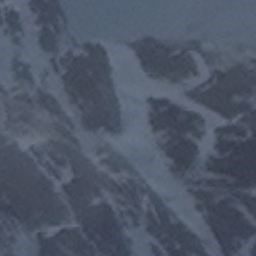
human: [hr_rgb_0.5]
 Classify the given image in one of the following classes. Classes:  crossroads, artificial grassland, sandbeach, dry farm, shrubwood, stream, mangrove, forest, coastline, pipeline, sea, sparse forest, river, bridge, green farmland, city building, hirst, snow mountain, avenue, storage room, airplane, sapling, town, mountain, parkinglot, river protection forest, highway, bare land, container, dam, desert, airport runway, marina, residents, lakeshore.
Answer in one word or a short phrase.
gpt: snow mountain